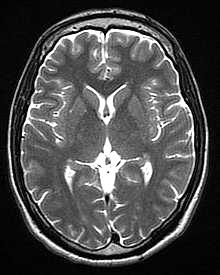
Label: notumor